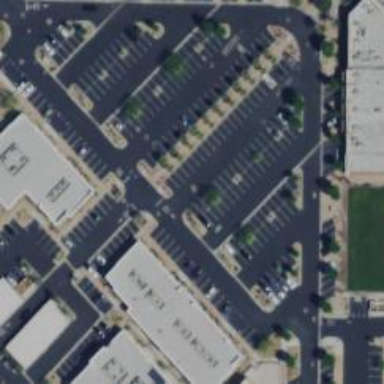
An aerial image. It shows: Retail area.